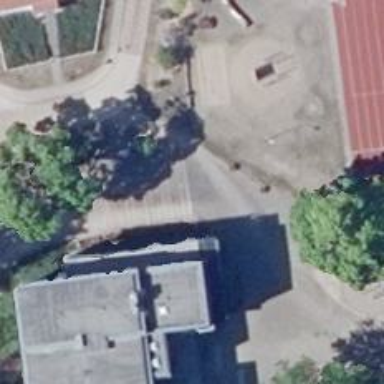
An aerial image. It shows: Paved footway.